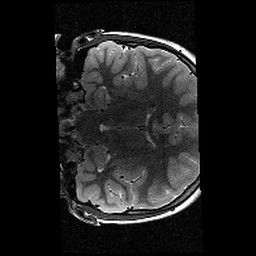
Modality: T2w
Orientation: coronal
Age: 9
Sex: female
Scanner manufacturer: siemens
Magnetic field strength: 3 T
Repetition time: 9.23 s
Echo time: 0.067 s